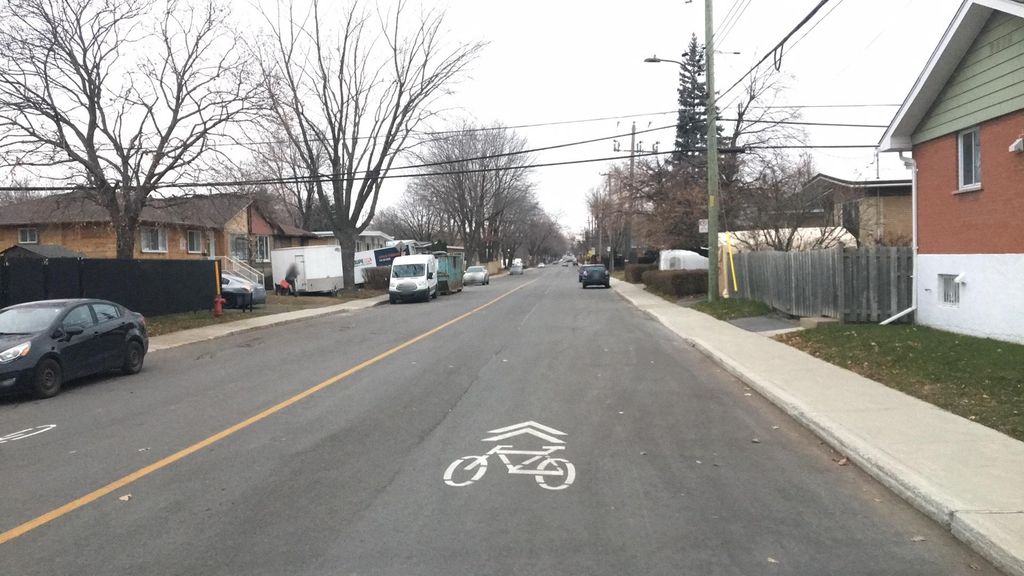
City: montreal